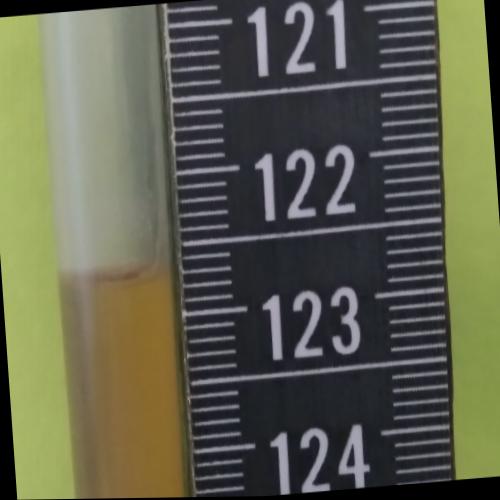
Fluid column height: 122.7 cm